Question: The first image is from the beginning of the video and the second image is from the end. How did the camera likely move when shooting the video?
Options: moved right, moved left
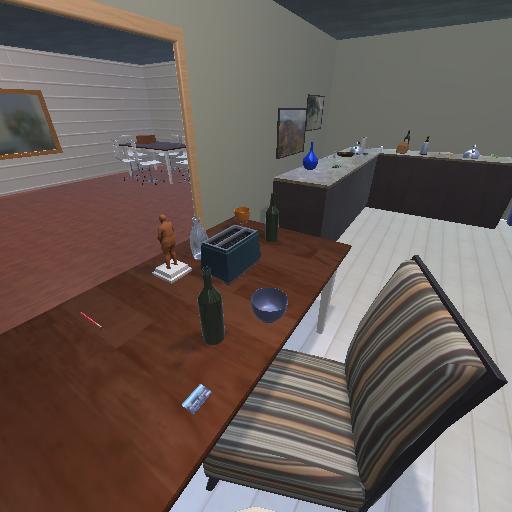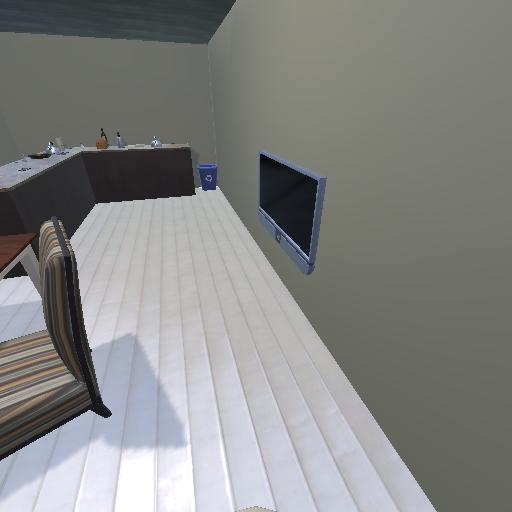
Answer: moved right